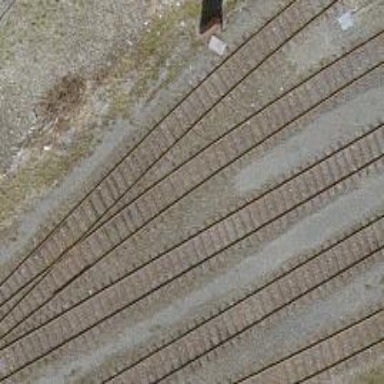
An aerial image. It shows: Single-track railway yard.